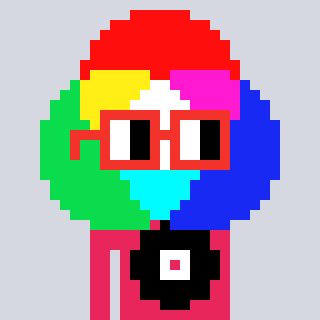
a pixel art character with square red glasses, a color circle-shaped head and a redpinkish-colored body on a cool background